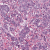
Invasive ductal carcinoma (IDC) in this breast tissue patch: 1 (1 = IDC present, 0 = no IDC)